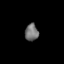
Tissue: lung
Cell type: Epithelial cells
Senescence score: 0.1849
Nuclear area (px): 223
Mean DAPI intensity: 114.148